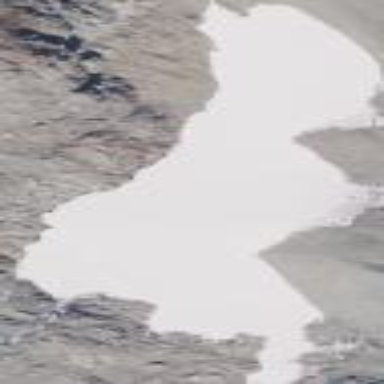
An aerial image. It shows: Stunning view of glacier.